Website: bh-photo
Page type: billing-address
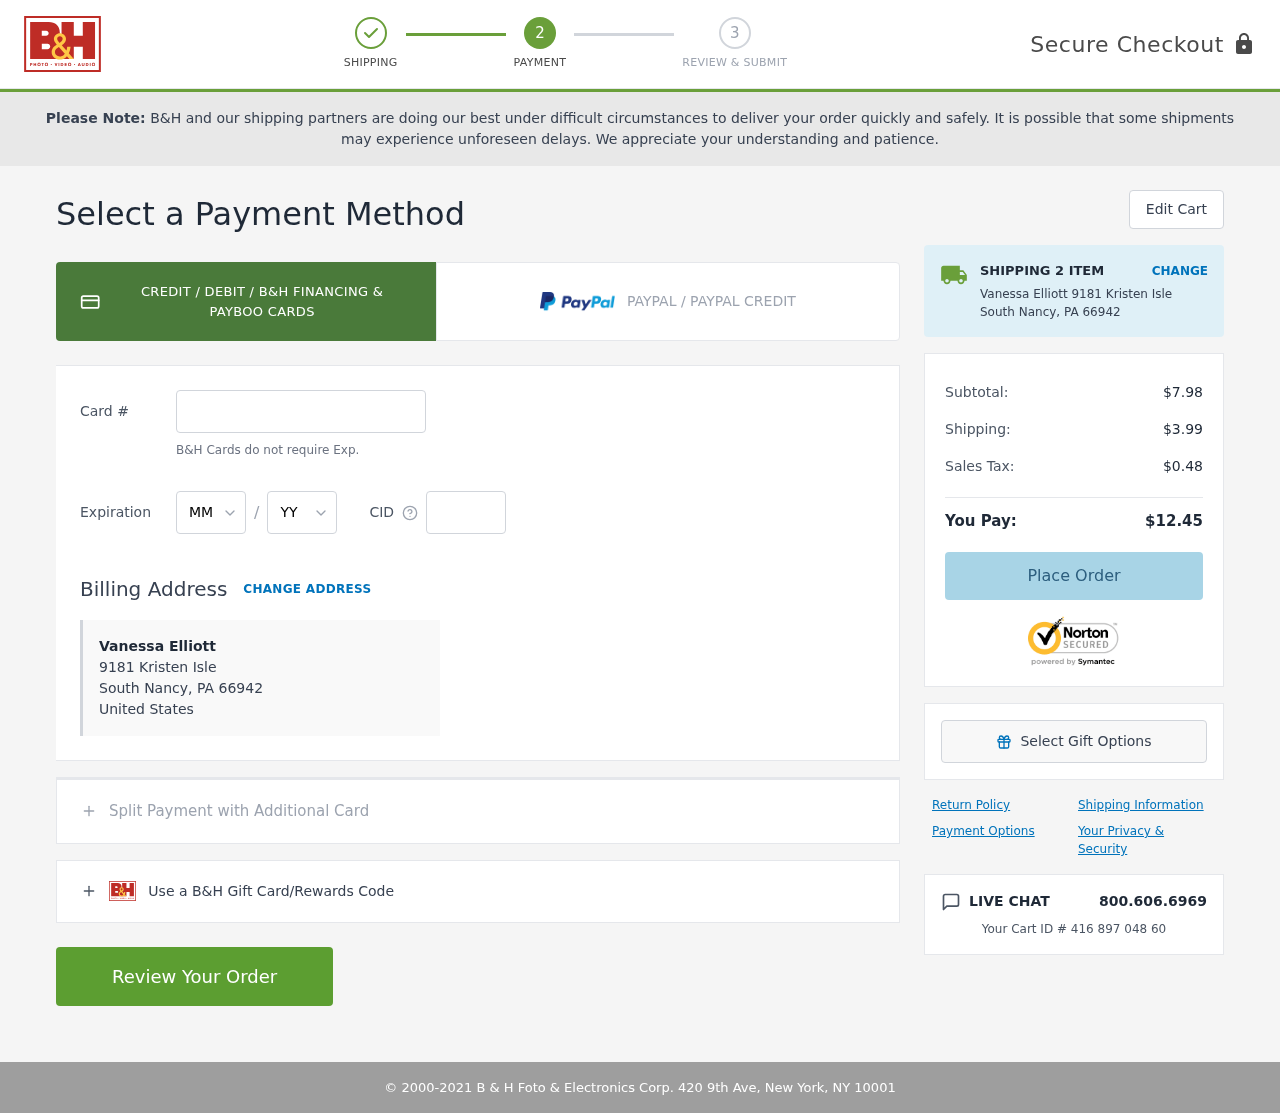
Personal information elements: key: PII_CARD_CVV
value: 973
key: PII_CARD_EXPIRY_MONTH
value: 03
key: PII_CARD_EXPIRY_YEAR
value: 30
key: PII_CARD_NUMBER
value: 4342 7701 6801 7777
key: PII_CITY
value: South Nancy
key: PII_COUNTRY
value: United States
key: PII_FULLNAME
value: Vanessa Elliott
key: PII_POSTCODE
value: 66942
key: PII_STATE_ABBR
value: PA
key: PII_STREET
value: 9181 Kristen Isle
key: PII_FULLNAME2
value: Vanessa Elliott
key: PII_STREET2
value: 9181 Kristen Isle
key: PII_CITY_STATE_ZIP2
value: South Nancy, PA
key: PII_POSTCODE2
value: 66942
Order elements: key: ORDER_NUM_ITEMS
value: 2
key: ORDER_SUBTOTAL
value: $7.98
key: ORDER_SHIPPING_COST
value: $3.99
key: ORDER_TAX
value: $0.48
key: ORDER_TOTAL
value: $12.45
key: ORDER_ID
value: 416 897 048 60